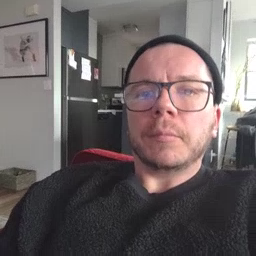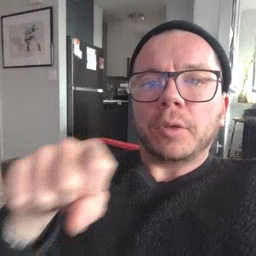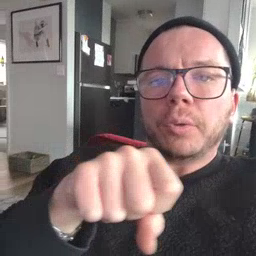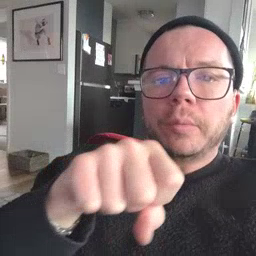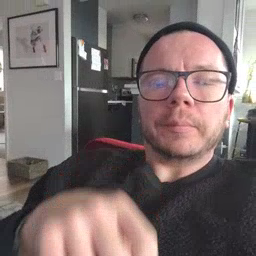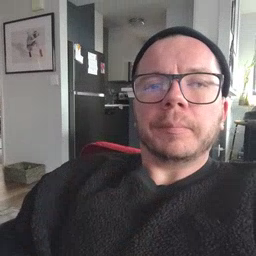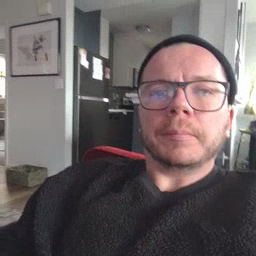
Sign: shoe